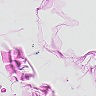
Metastatic tissue present: no